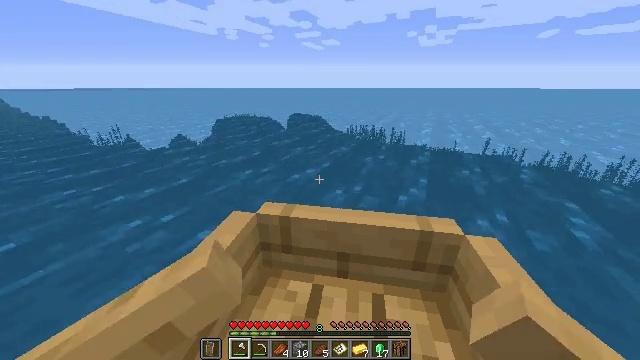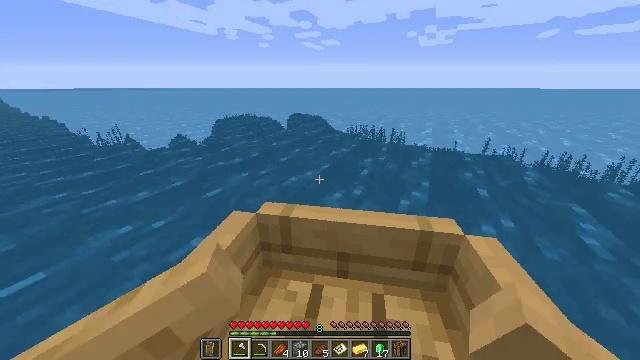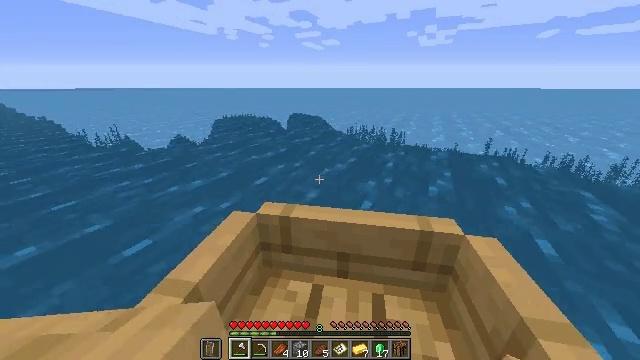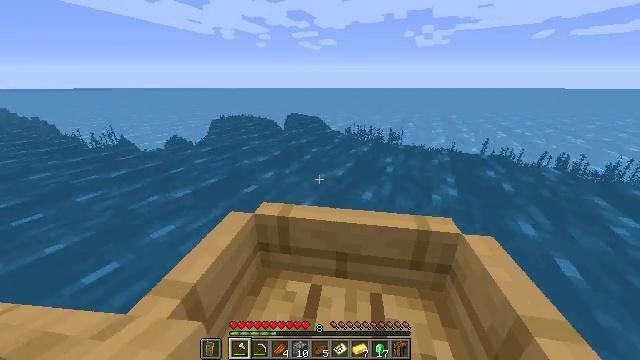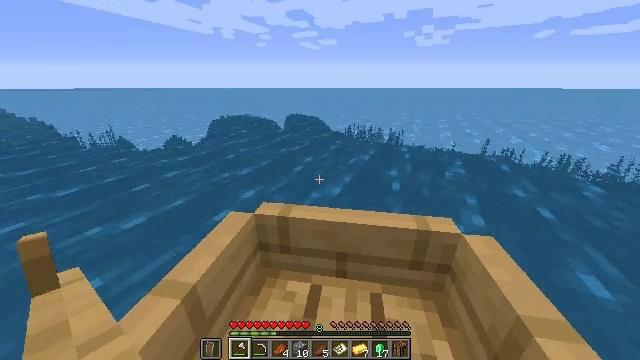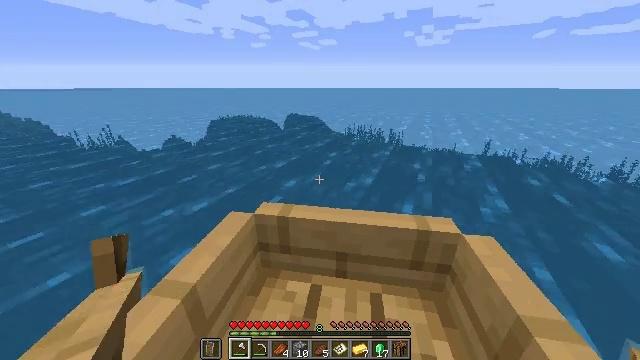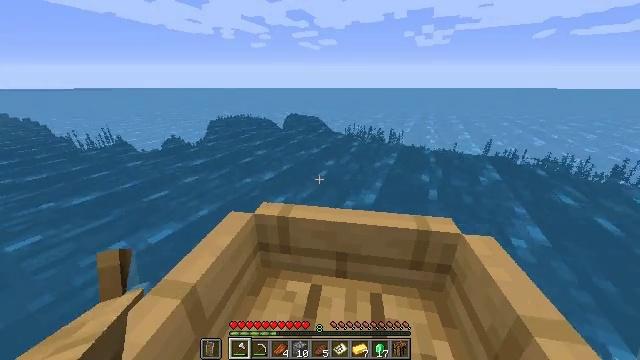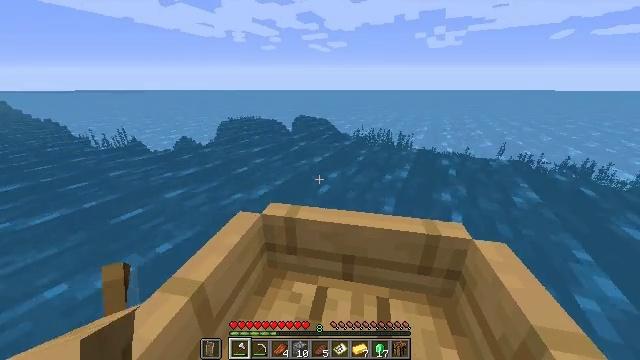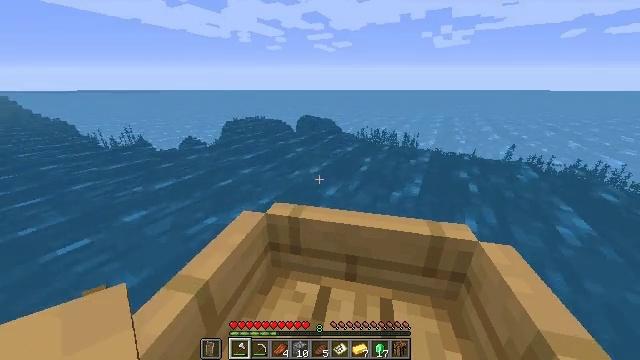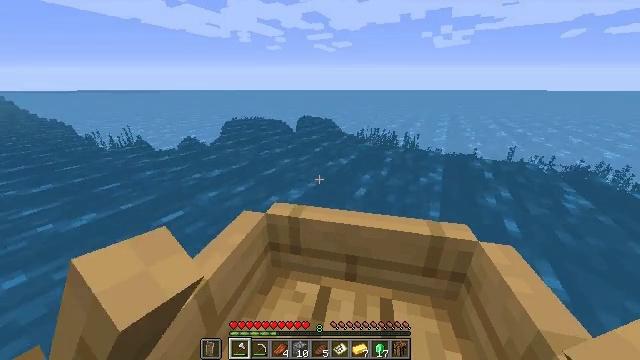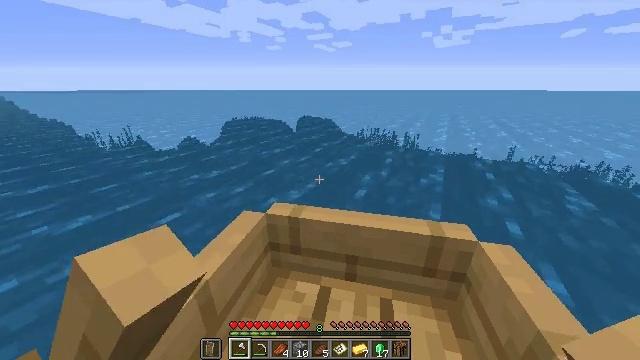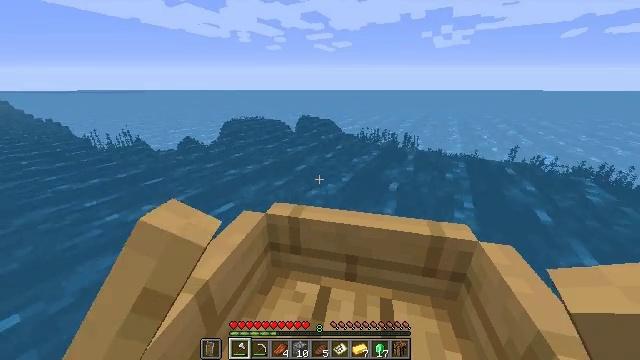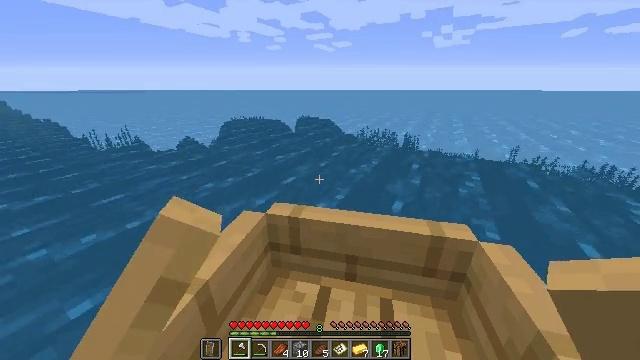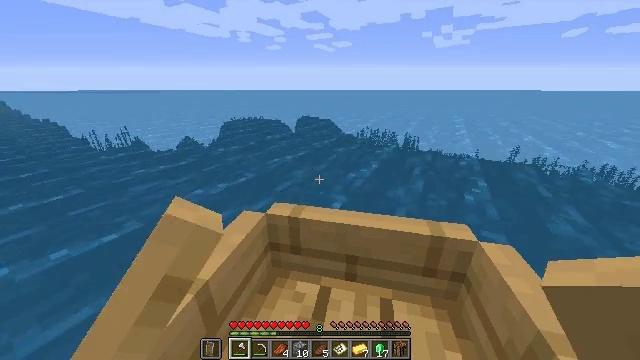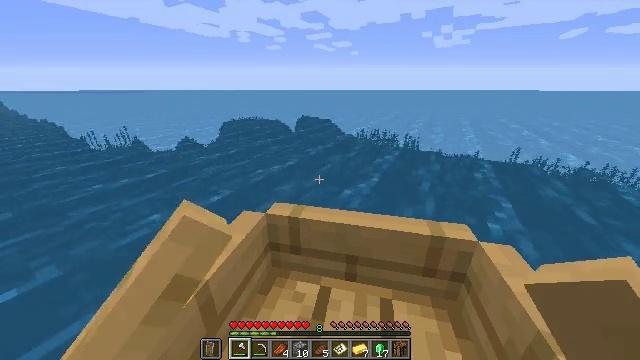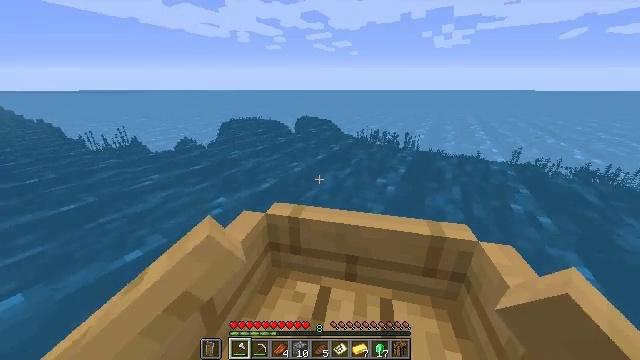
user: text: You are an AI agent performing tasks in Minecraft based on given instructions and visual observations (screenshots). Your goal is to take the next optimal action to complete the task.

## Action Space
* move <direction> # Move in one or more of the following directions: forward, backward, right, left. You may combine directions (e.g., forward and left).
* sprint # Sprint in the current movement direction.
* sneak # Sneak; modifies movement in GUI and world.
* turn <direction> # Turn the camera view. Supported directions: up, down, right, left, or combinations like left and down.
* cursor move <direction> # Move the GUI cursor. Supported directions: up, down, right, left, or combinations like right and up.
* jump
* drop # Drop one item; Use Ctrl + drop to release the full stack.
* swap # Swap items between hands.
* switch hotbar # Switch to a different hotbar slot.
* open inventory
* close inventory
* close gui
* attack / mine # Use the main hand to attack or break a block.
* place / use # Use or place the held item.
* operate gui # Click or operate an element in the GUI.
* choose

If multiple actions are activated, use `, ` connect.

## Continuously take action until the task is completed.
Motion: motion action
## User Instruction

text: Remove a filled map from the inventory.
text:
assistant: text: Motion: move forward, sprint
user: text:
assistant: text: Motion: move forward, sprint
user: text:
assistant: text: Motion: move forward, sprint
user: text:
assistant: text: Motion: move forward, sprint
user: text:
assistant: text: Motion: move forward
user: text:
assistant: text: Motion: move forward
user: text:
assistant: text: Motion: move forward, turn left
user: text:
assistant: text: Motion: move forward, sprint, turn left
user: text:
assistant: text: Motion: move forward, sprint
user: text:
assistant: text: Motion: move forward, sprint
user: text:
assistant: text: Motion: move forward, sprint
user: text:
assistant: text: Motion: move forward, sprint, jump
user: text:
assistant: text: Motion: move forward, sprint, jump
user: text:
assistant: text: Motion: move forward, sprint, jump
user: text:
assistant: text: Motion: move forward, sprint, jump
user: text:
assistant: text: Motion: move forward, sprint, jump
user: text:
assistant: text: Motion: move forward, jump
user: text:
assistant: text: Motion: move forward, jump
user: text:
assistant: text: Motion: move forward, jump
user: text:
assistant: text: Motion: move forward, jump
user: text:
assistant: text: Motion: move forward, jump
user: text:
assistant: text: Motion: move forward, jump
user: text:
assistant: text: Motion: move forward
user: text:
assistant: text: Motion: move forward
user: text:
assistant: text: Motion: move forward, sprint
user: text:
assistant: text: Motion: move forward, sprint
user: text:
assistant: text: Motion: move forward, sprint
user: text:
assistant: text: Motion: move forward, sprint
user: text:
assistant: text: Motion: move forward, sprint
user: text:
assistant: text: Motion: move forward, sprint